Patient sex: F
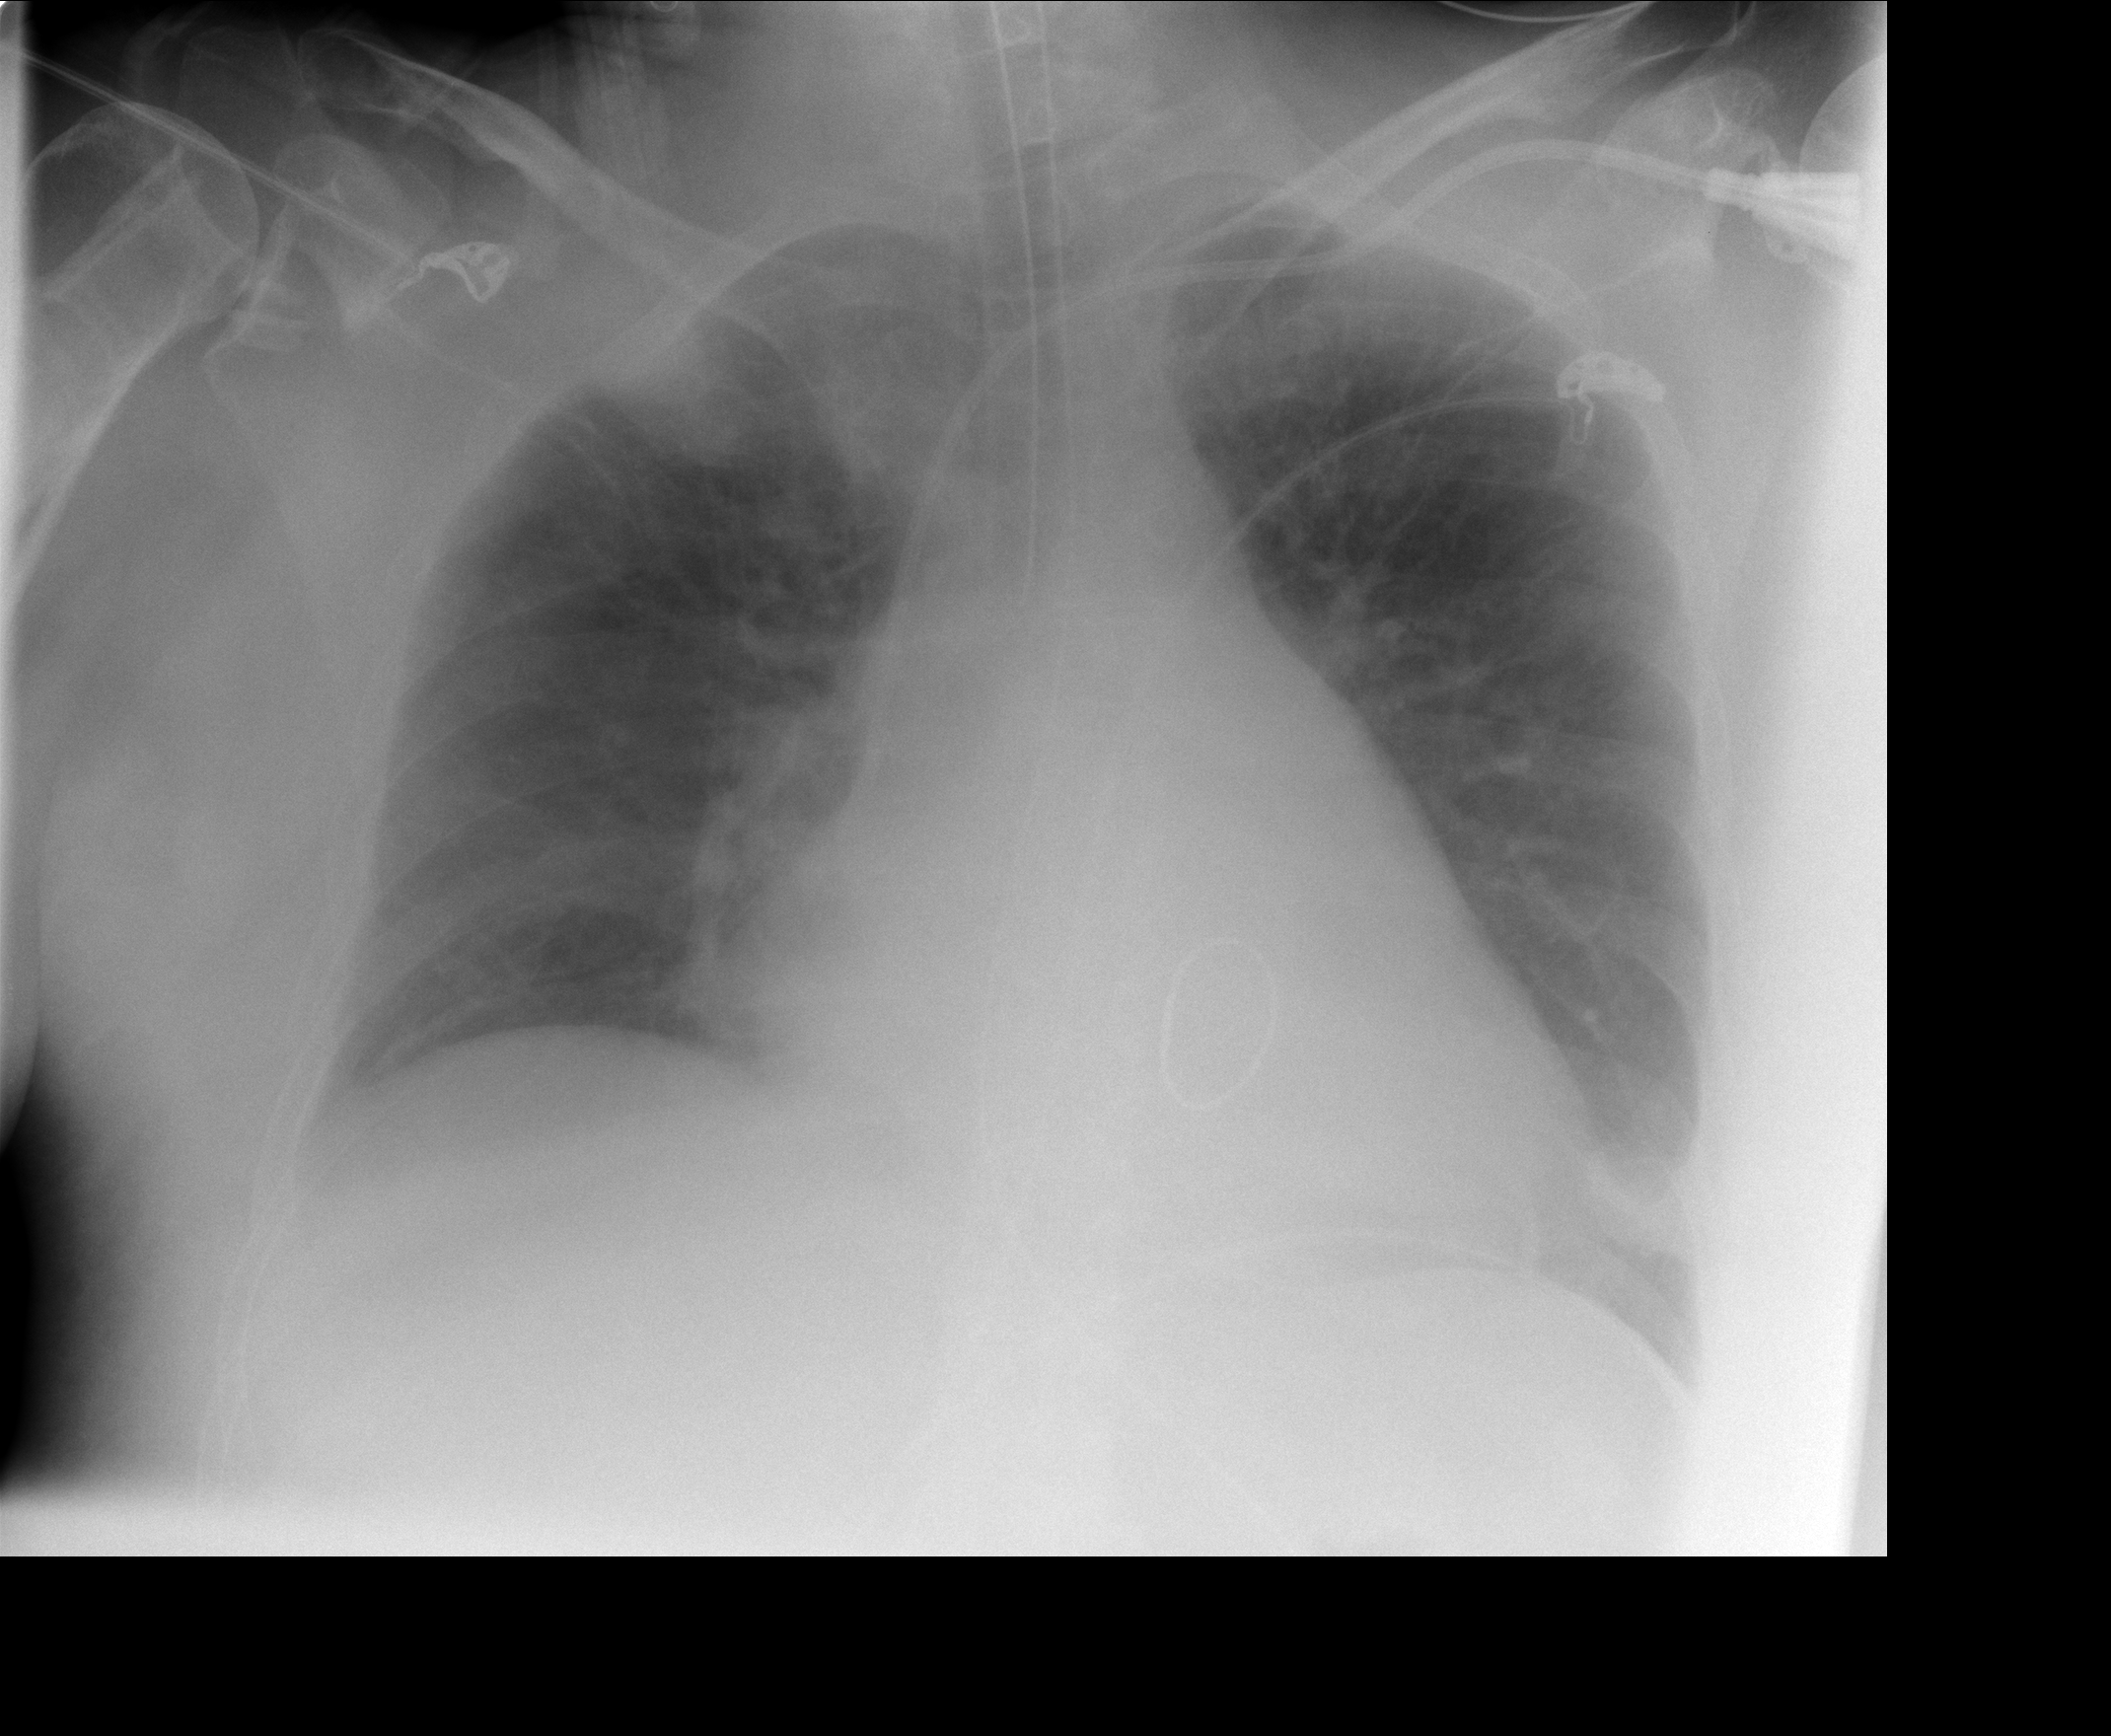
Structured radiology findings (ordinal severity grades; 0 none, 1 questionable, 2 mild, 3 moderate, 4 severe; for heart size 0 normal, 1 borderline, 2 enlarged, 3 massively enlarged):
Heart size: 0
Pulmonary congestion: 0
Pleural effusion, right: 0
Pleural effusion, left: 0
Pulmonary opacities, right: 1
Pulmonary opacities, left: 0
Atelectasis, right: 0
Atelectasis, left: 1